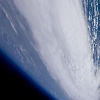
Label: cloud